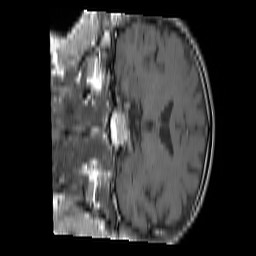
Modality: T1w
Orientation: coronal
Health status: ill
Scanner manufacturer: siemens
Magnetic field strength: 1.5 T
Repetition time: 0.477 s
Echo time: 0.0081 s